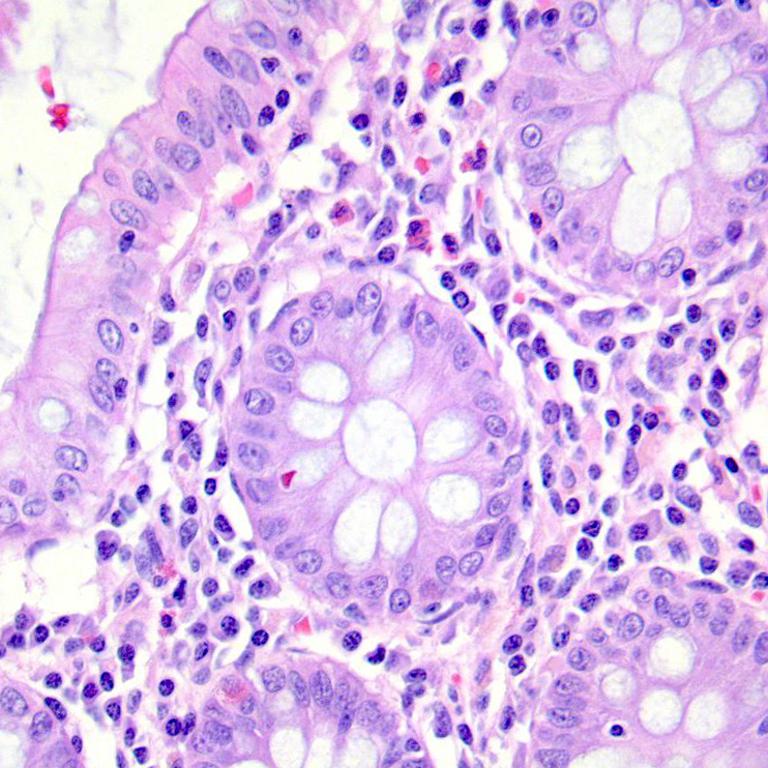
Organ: colon
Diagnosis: benign